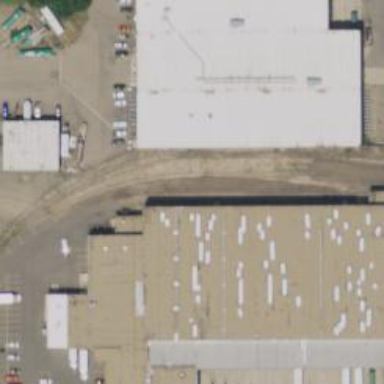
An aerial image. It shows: Rail spur service.